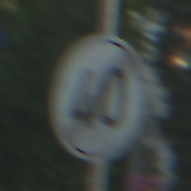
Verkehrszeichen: EndeGeschwindigkeit40
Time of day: SunriseSunset
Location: Outdoor (Suburban)
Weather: PartlyCloudy
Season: NotSpecified
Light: Natural